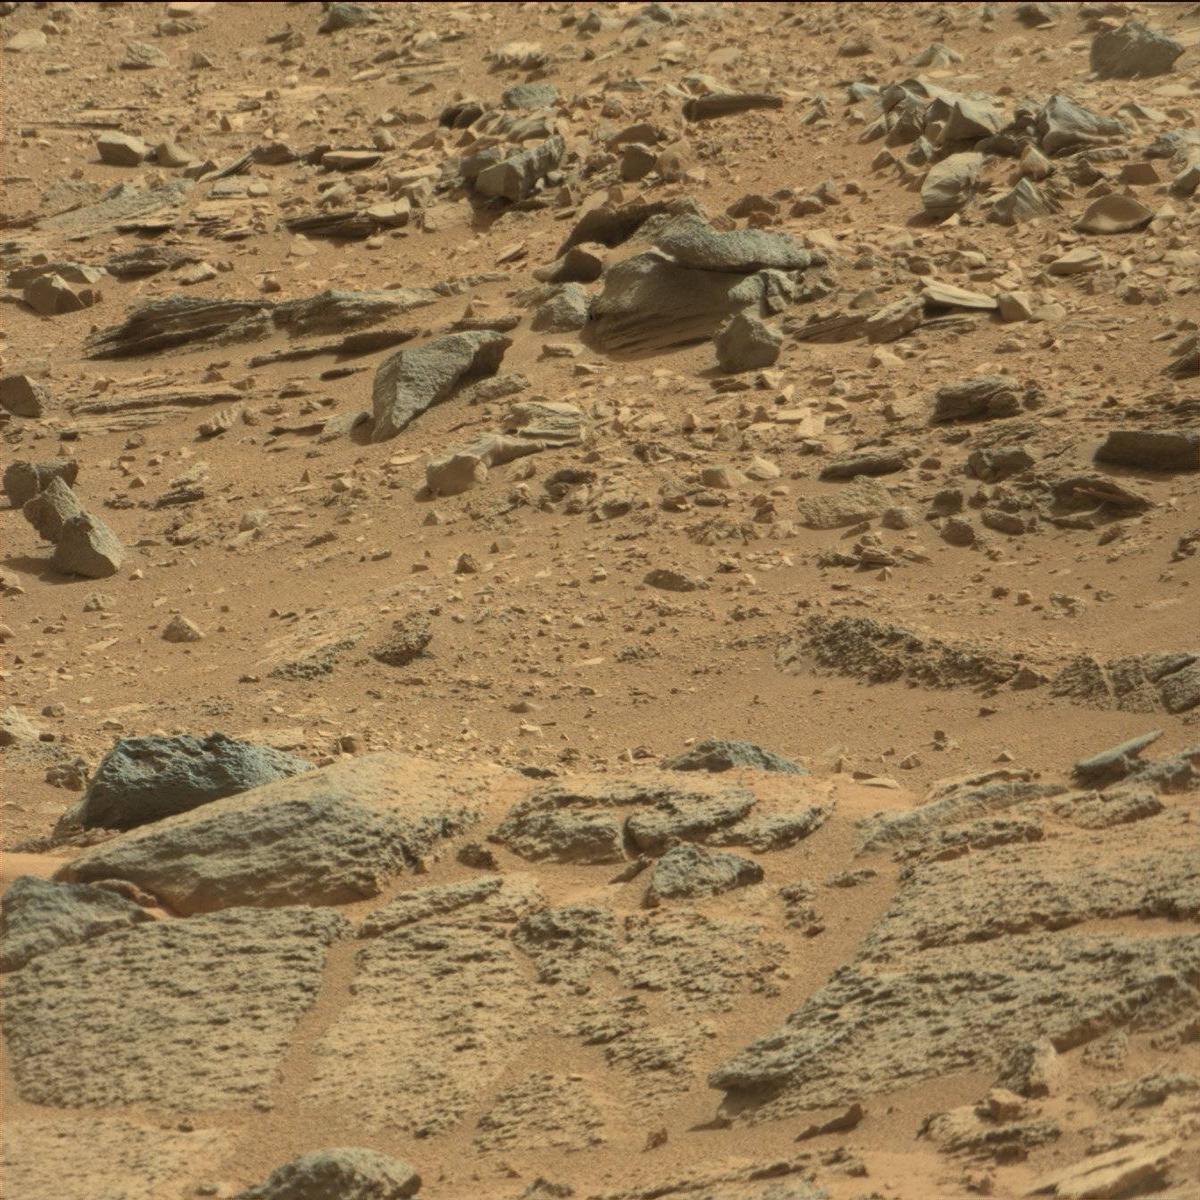
Terrain classes present: Bedrock, Sand / Soil